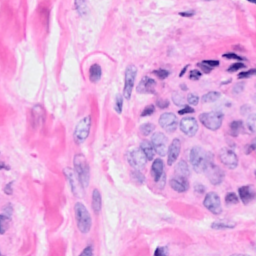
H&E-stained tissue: Breast